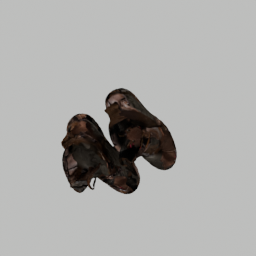
Label: people